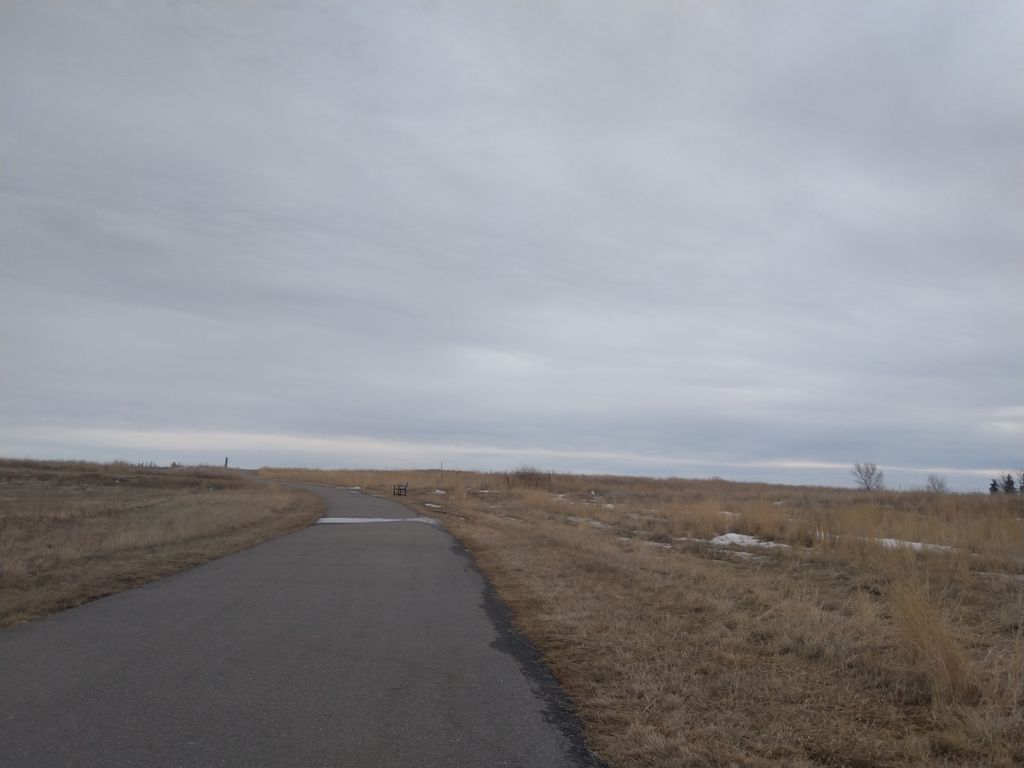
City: calgary